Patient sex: F
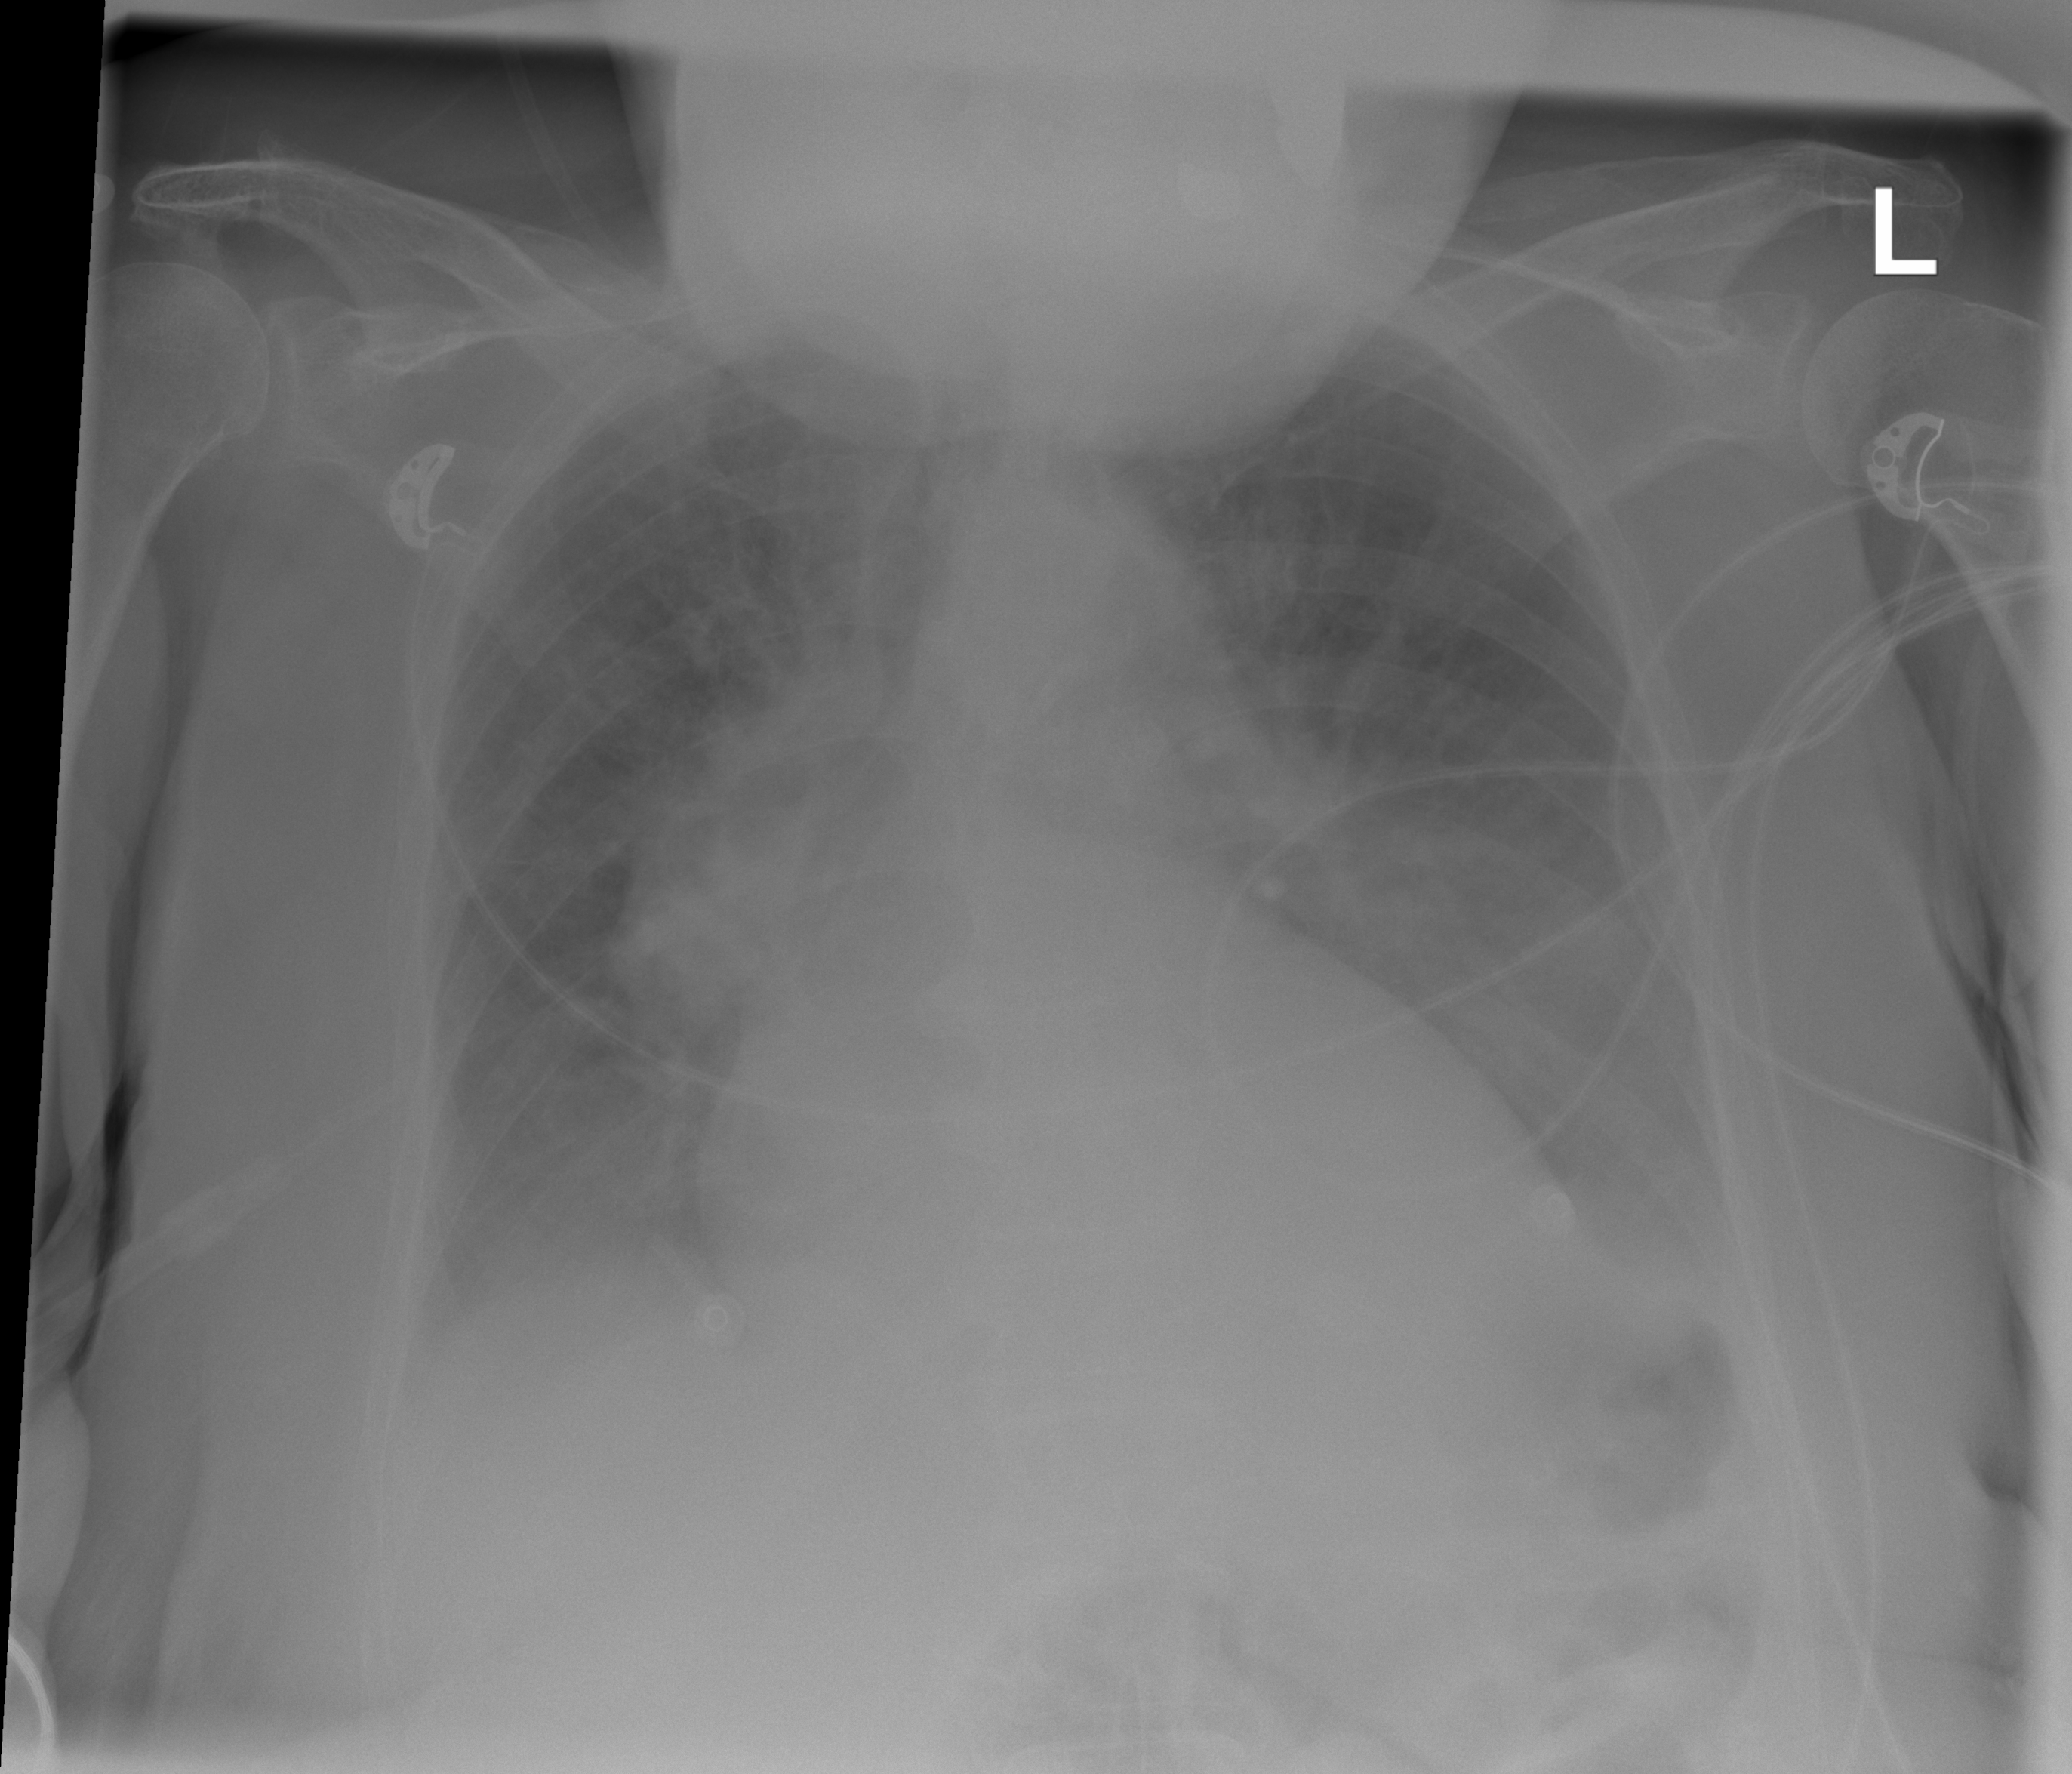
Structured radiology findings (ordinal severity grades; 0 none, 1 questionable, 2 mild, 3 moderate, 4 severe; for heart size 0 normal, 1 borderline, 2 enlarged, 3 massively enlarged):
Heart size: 2
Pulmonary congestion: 3
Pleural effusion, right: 2
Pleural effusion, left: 3
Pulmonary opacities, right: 1
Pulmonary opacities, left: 2
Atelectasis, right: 2
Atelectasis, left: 3